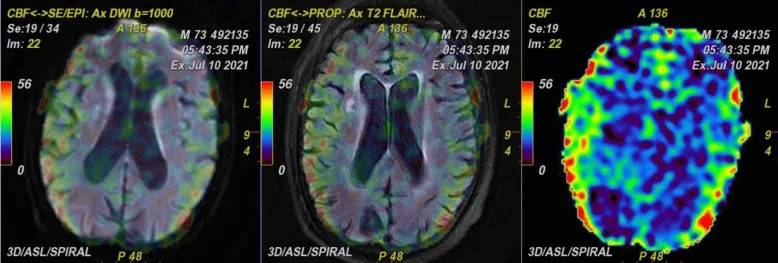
MR perfusion images showing mild hypoperfusion status of the deep cerebral white matter and deep gray matter bilaterally but with of normal perfusion of hippocampal formations and the precuneus regions.
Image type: radiology (pet)